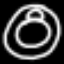
Label: donut